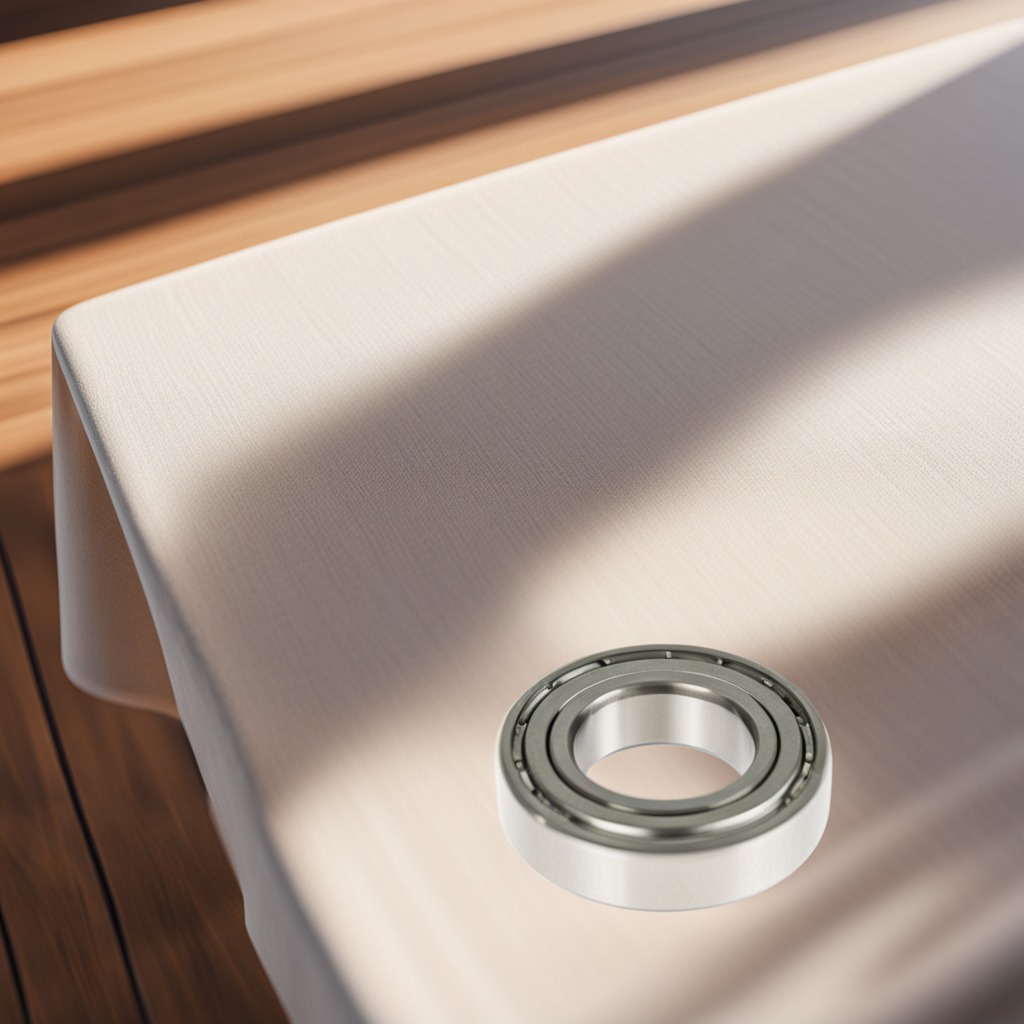
A metal ball bearing is lying on a wooden table in an outdoor workshop during daytime bright natural light soft shadows worn but beneath the cloth.